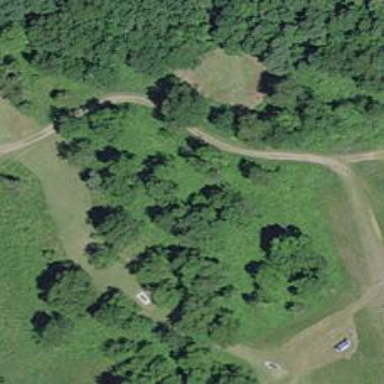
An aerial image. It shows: Disc golf course designed for leisure and sport.